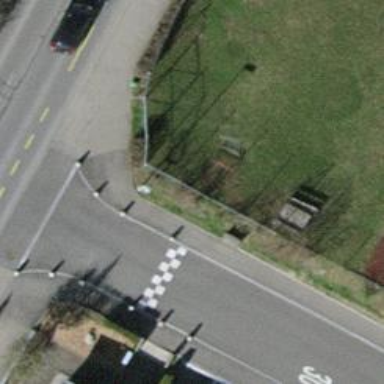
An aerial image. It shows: Bollard made of concrete.